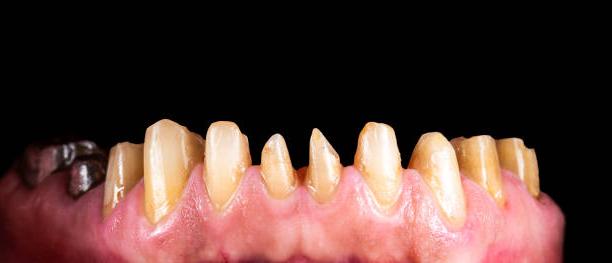
Condition: Calculus